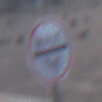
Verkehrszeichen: MautflichtigeStrecke
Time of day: SunriseSunset
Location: Outdoor (Urban)
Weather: PartlyCloudy
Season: NotSpecified
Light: Natural